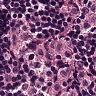
Metastatic tissue present: no